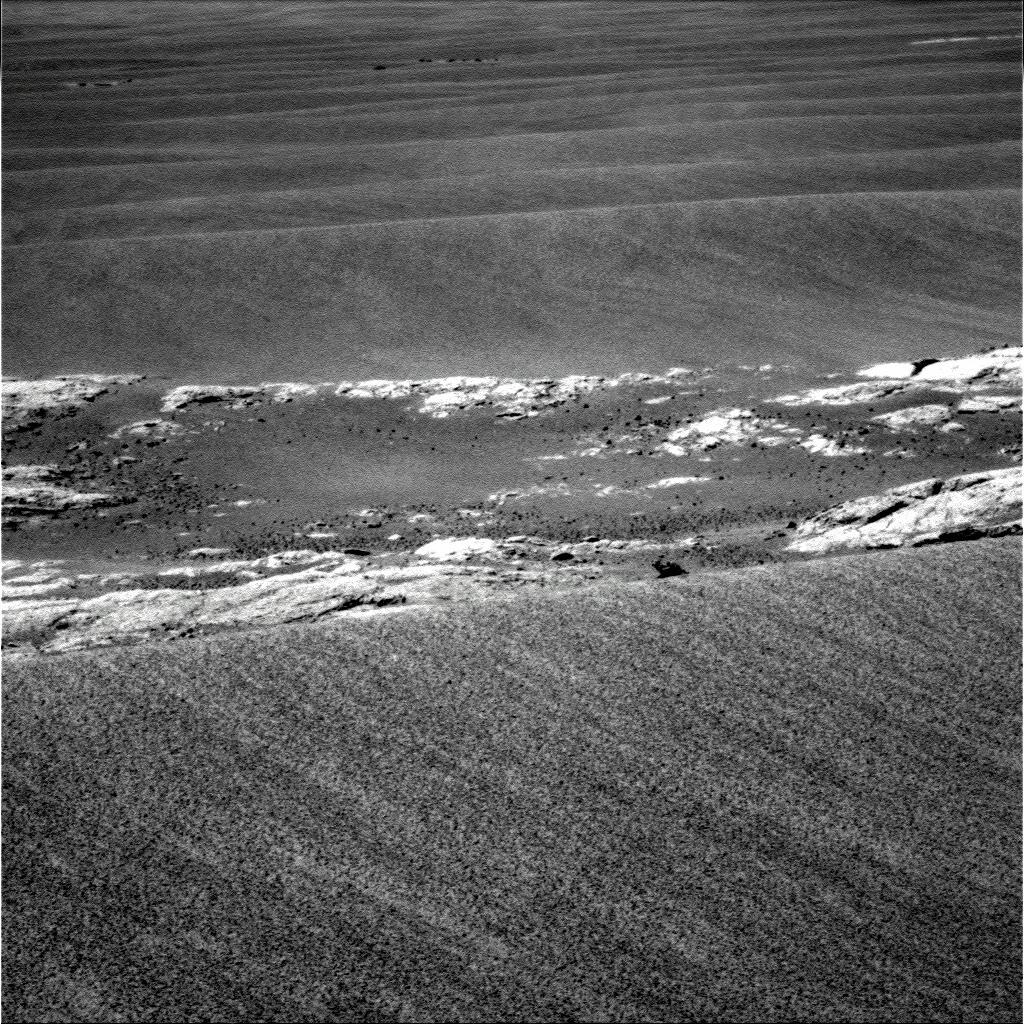
Terrain classes present: Bedrock, Gravel / Sand / Soil